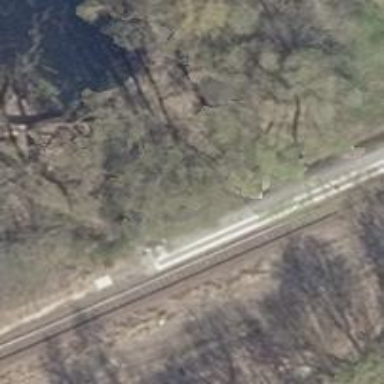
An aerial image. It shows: Close-up of railway platform edge.